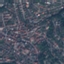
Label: Residential